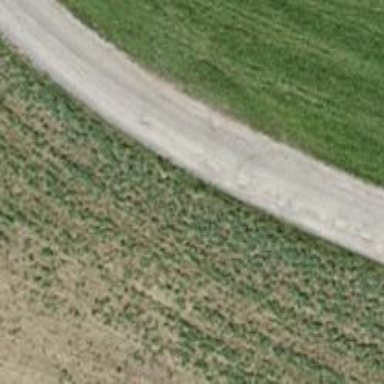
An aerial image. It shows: Track with pebblestone surface. The track type is grade2.